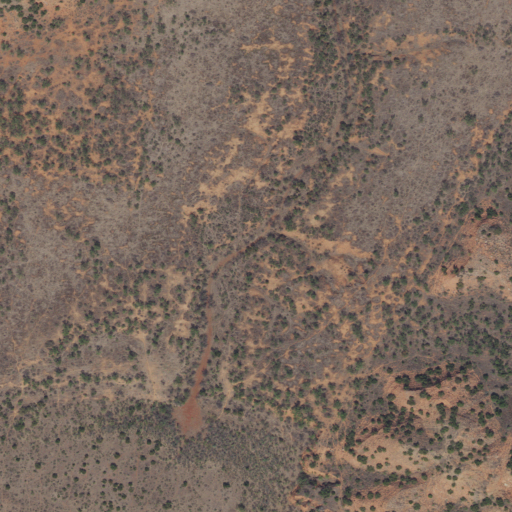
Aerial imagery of valley in Texas named Schoolhouse Hollow containing only shrub